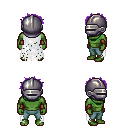
a pixel art fantasy rpg character, male body template, orc, green skin, white tattered cape, teal pants, purple bedhead hairstyle, metal helm, cloth bracers, four views (front, back, left, right), 2x2 character sprite sheet, small pixel art, hard edges, no anti-aliasing